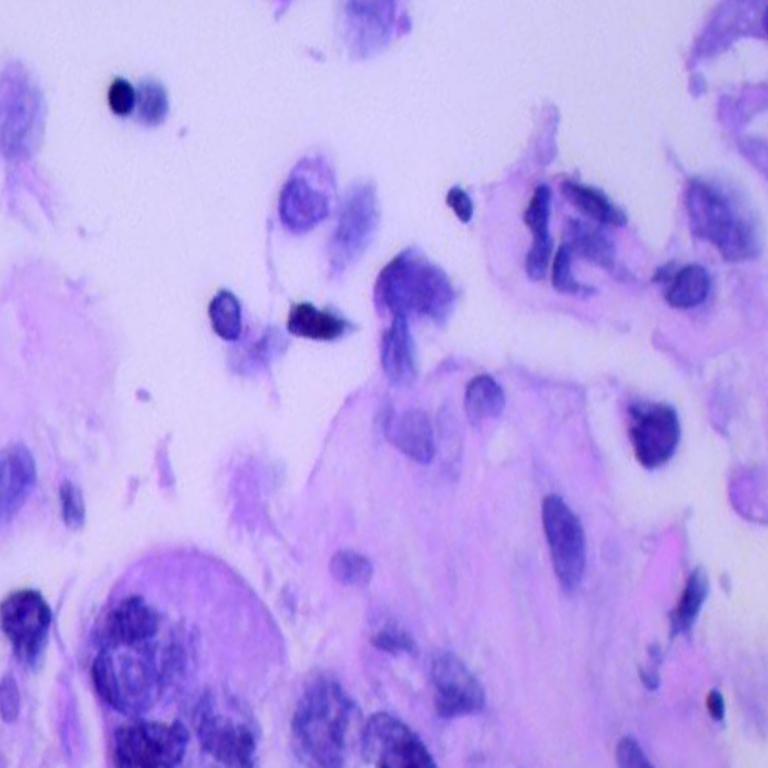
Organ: lung
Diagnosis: adenocarcinomas